Question: I have a problem with my treeview.
I have two child nodes with different parents which contains a literal (*x). In this case (*1) (view image)
The code for treeview:
'''
<asp:TreeView runat="server" ShowCheckBoxes="All"
onclick="ChecksArbolPermisos();" CssClass="StyleSheet1.css"
LineImagesFolder="~/TreeLineImages" ShowLines="False" ShowExpandCollapse="false">
<Nodes>
<asp:TreeNode Text="Gestion de Candidatos" Value="Gestion de Candidatos" ImageUrl="1323877755_unknown.png">
<asp:TreeNode Text="Dar de alta (*1)" Value="1" ImageUrl="1323878372_user-group-new.png"></asp:TreeNode>
<asp:TreeNode Text="Ver grid" ImageUrl="1323878372_user-group-new.png" Value="2"></asp:TreeNode>
<asp:TreeNode Text="Ver Grid" ImageUrl="1323878372_user-group-new.png" Value="Ver Grid (Editar )" >
</asp:TreeNode>
</asp:TreeNode>
<asp:TreeNode Text="Pruebas" Value="Pruebas" ImageUrl="1323877755_unknown.png">
<asp:TreeNode Text="Generar Informes" Value="Generar Informes" ImageUrl="1323878372_user-group-new.png"></asp:TreeNode>
<asp:TreeNode Text="Eliminar Pruebas" Value="Eliminar Pruebas" ImageUrl="1323878372_user-group-new.png"></asp:TreeNode>
</asp:TreeNode>
<asp:TreeNode Text="Procesos" Value="Procesos" ImageUrl="1323877755_unknown.png">
<asp:TreeNode Text="Crear un nuevo proceso (*1)" Value="Crear un nuevo proceso" ImageUrl="1323878372_user-group-new.png">
</asp:TreeNode>
</asp:TreeNode>
</Nodes>
</asp:TreeView>
'''
With javascript.How can I check this nodes?

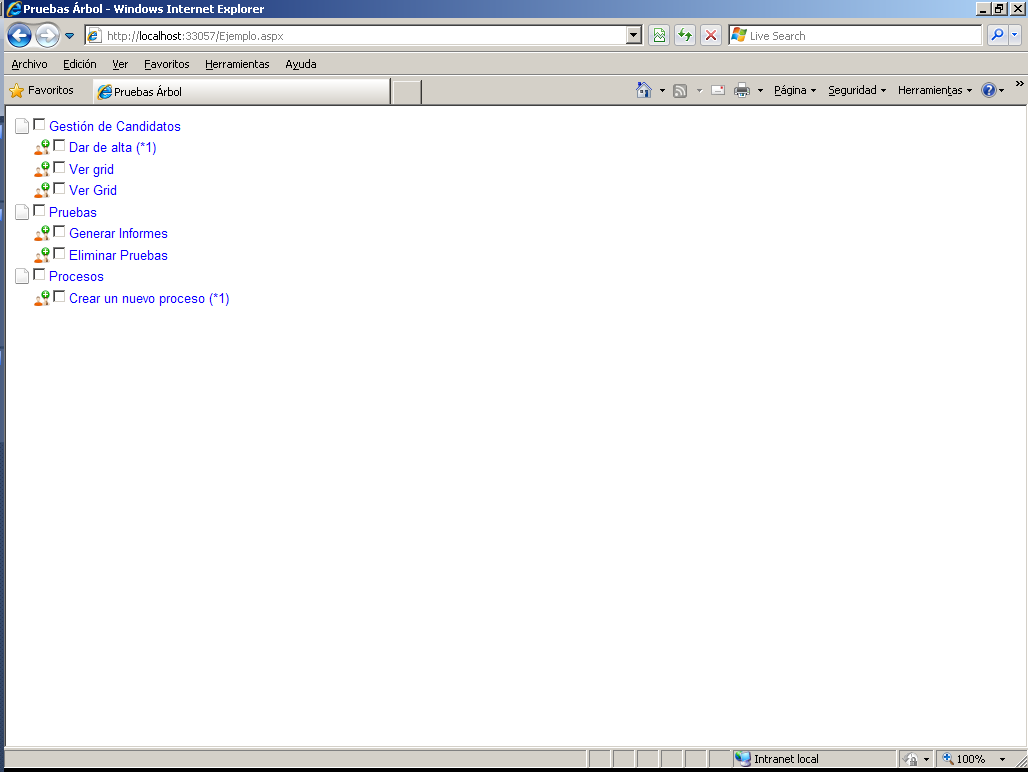
Answer: if you're using jquery, You can use the contains selector:
'''
$("a:contains( '(*1)')")
'''
UPDATE:
I tryed to make an example as yours:
In the '<head>' you need to add the jquery lib:
'''
<script src="wherever/jquery-1.6.1.js"></script>
'''
and in the end of the page (inside the body) add this code:
'''
<script type="text/javascript">
$(document).ready(function(){
$("a:contains('(*1)')").siblings("input[type=checkbox]").attr("checked",true);
});
</script>
'''